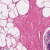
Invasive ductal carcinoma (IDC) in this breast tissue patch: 0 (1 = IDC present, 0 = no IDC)